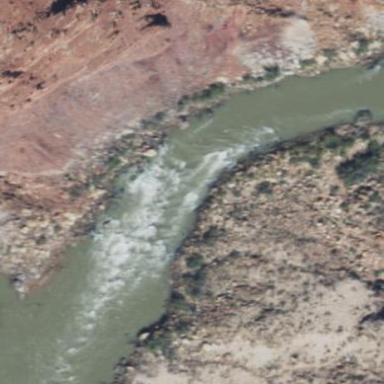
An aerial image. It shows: Rapids in natural water setting.